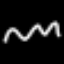
Label: squiggle